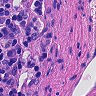
Metastatic tissue present: no